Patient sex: M
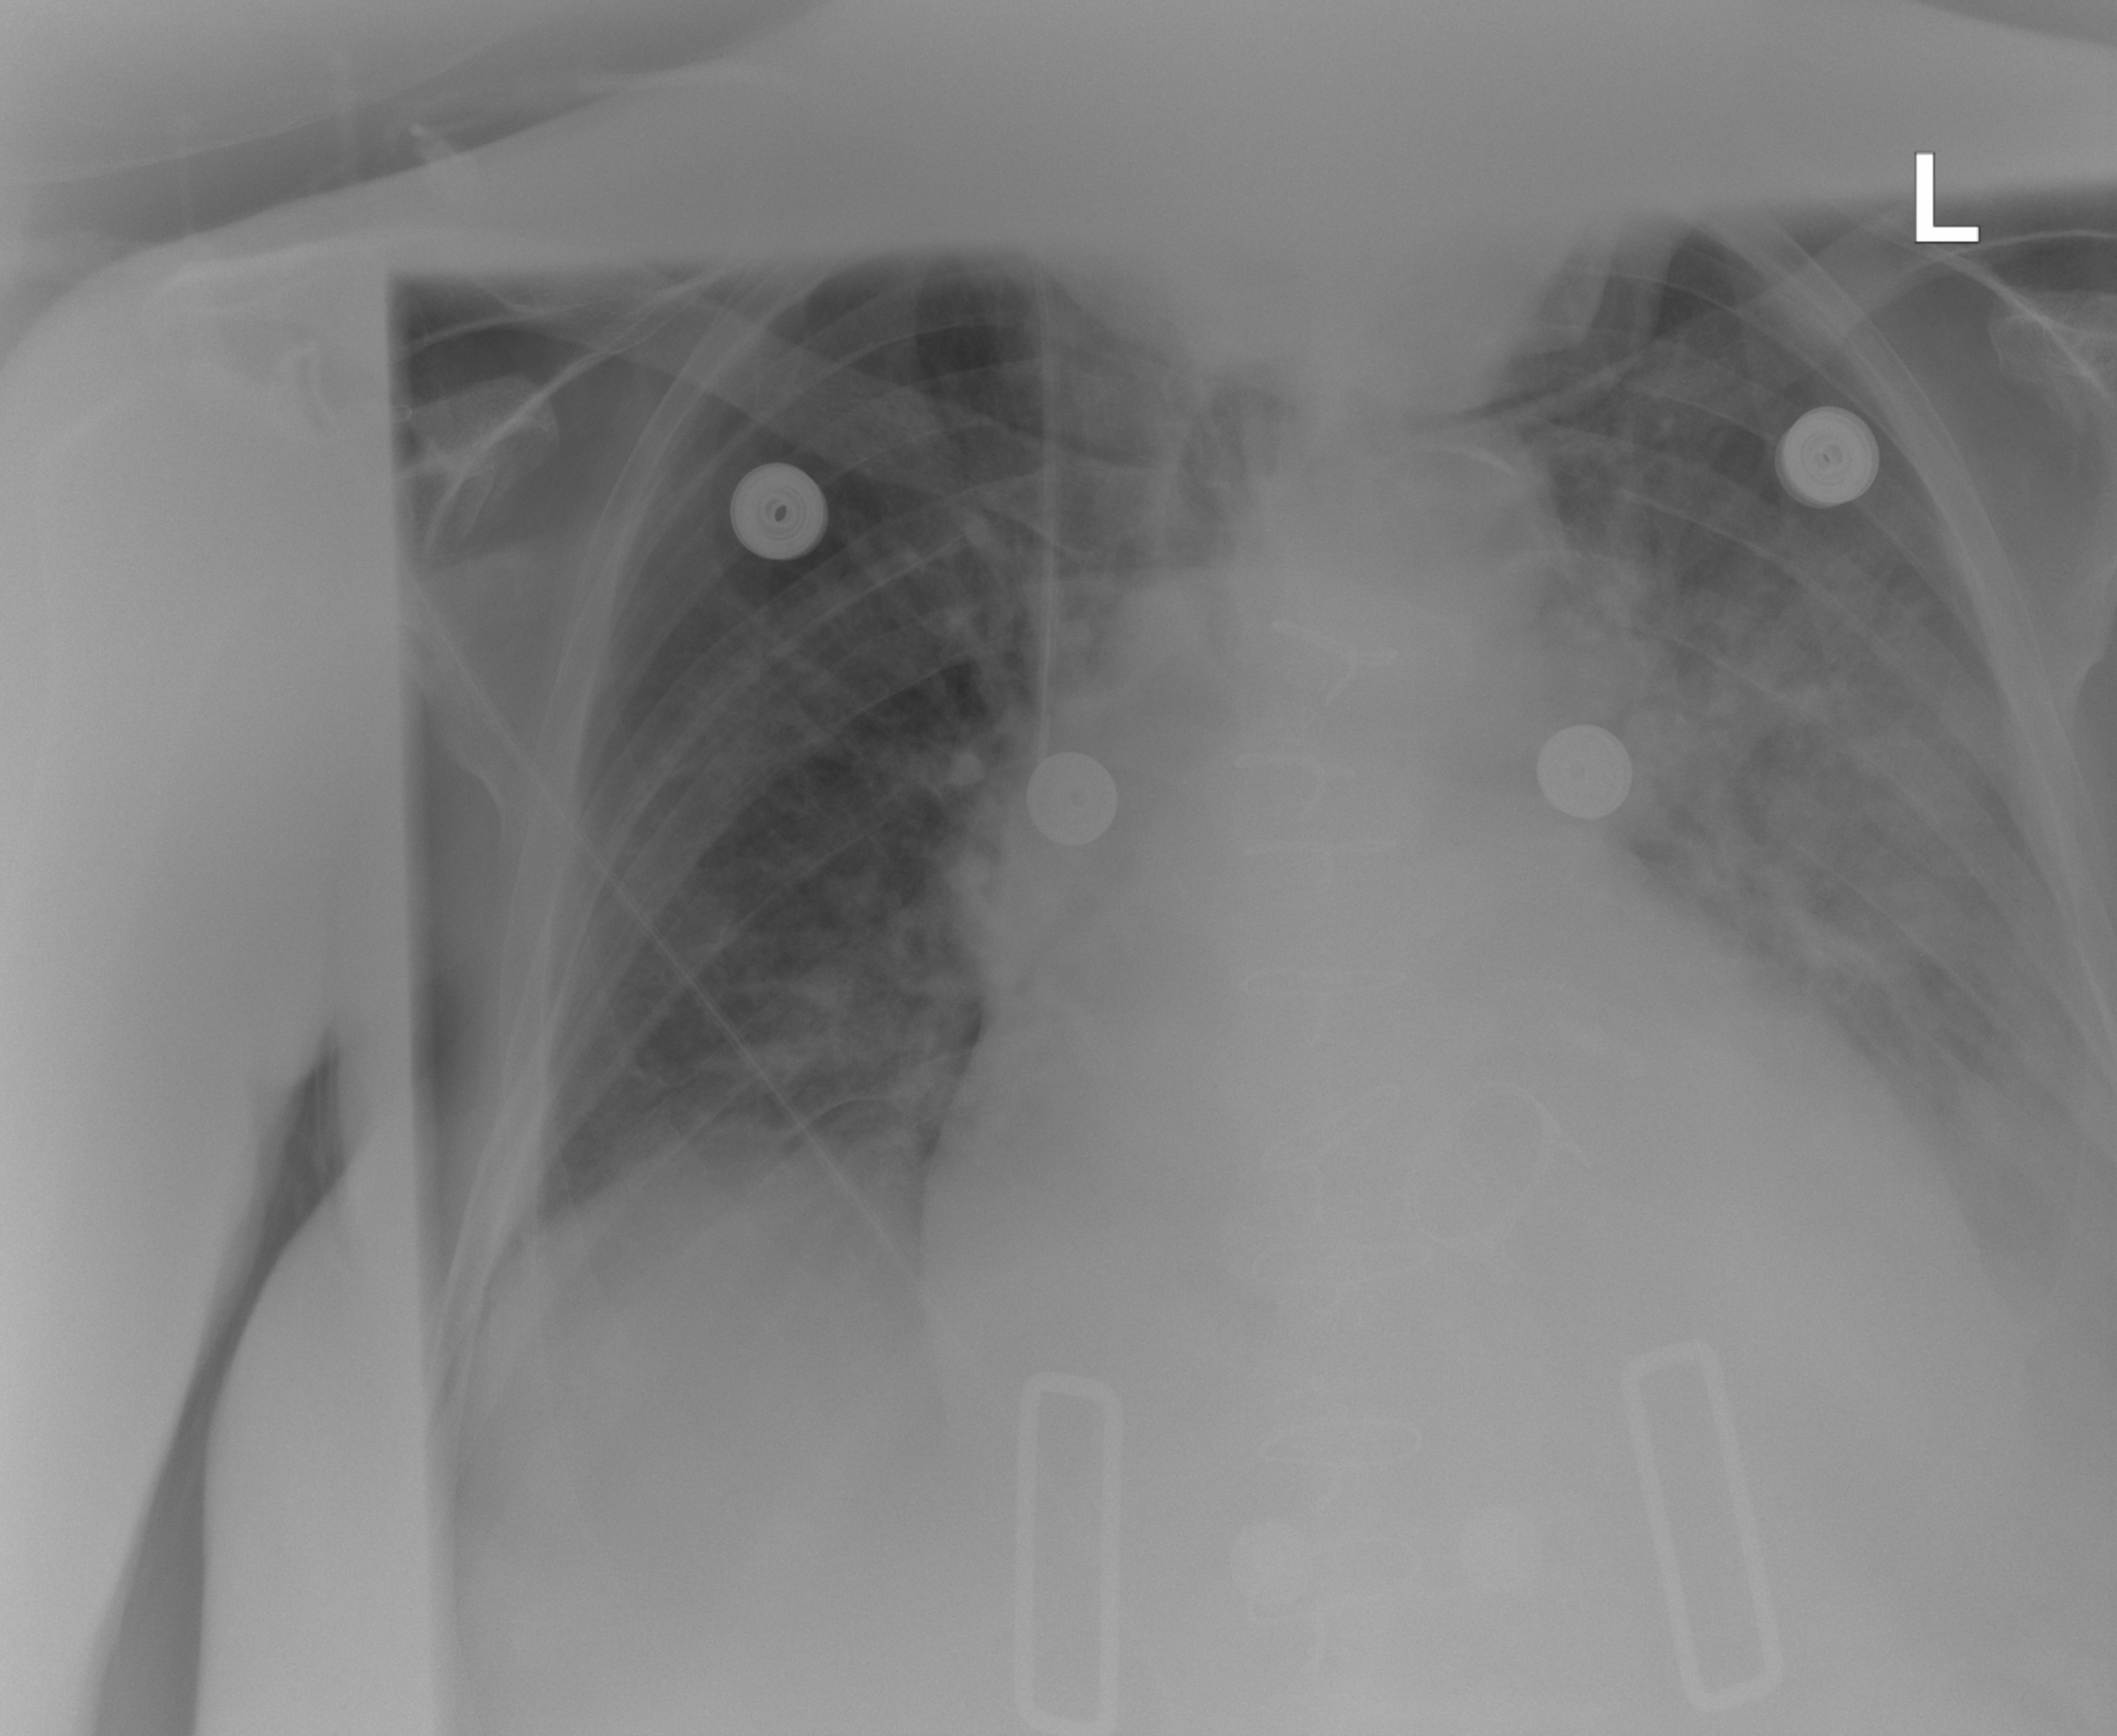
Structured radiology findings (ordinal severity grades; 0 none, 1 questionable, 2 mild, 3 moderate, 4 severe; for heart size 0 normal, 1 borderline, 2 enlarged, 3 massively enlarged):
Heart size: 2
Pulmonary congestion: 2
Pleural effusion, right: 2
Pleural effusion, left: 3
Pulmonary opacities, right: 1
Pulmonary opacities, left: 3
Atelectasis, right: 2
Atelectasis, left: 2